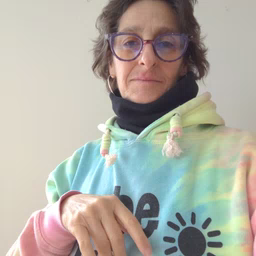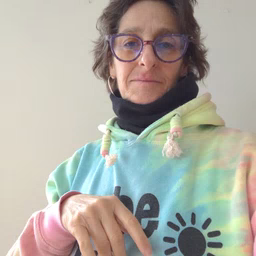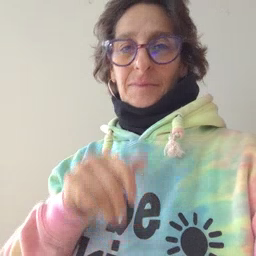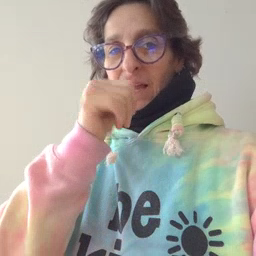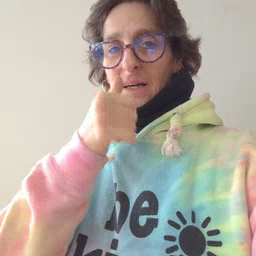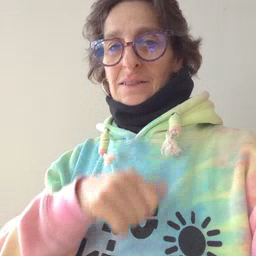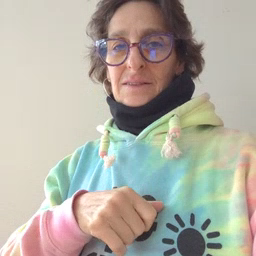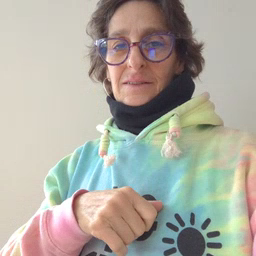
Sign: nuts